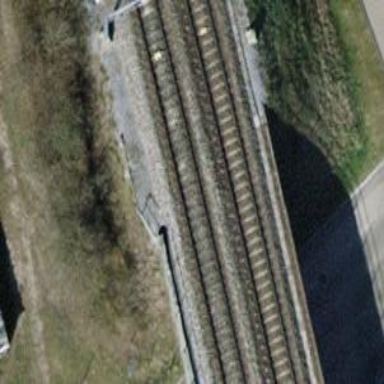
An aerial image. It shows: Railway bridge with electrified contact line. There is one track on the bridge.